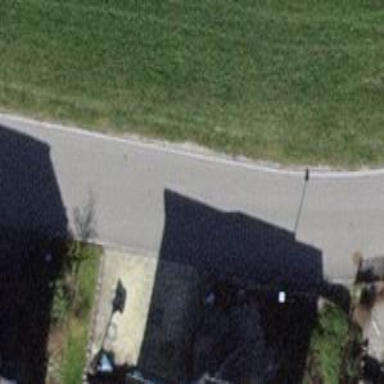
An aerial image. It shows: Asphalt road in residential area.